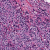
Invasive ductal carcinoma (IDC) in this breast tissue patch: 1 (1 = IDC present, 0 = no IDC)